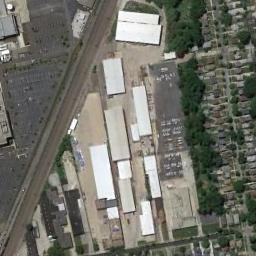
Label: industrial_area